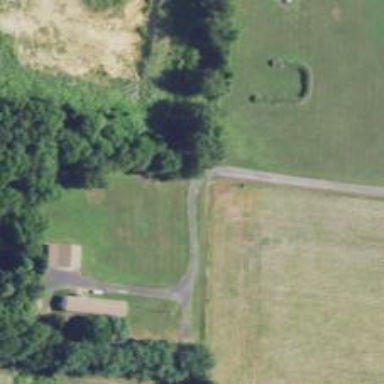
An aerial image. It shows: Driveway leading to service road.